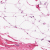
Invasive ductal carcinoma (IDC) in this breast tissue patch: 0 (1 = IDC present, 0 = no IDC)